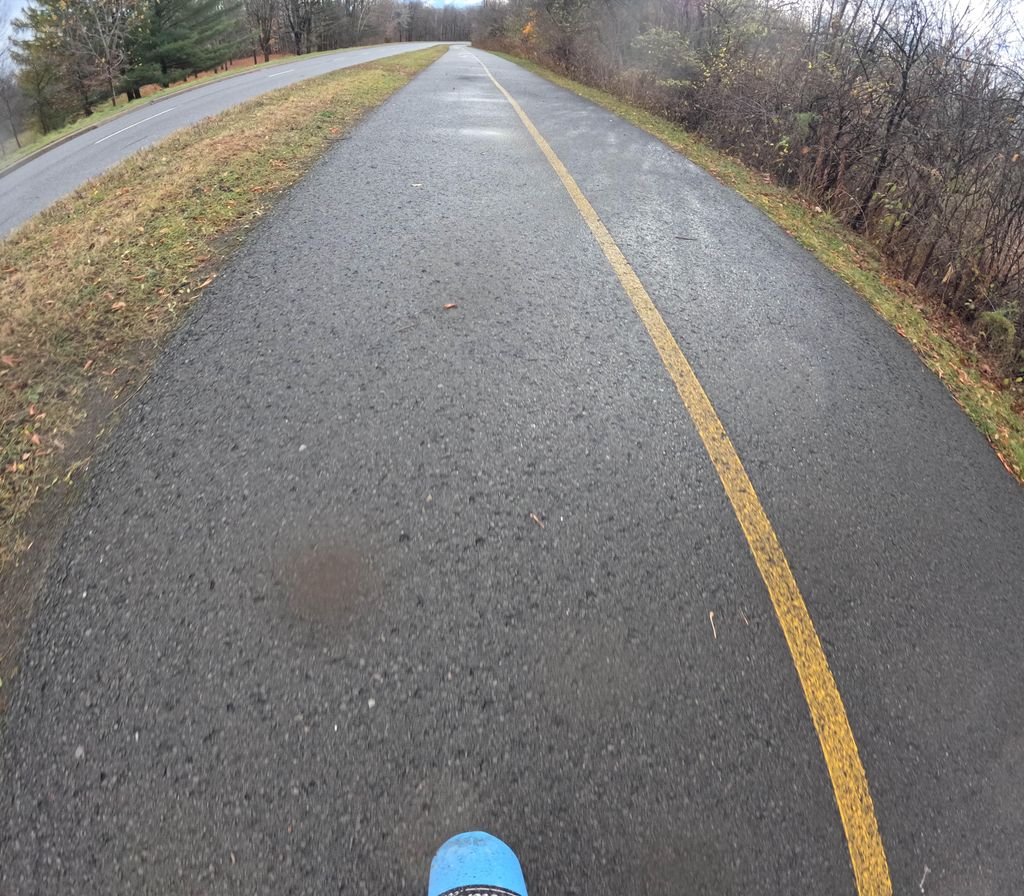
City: ottawa-gatineau